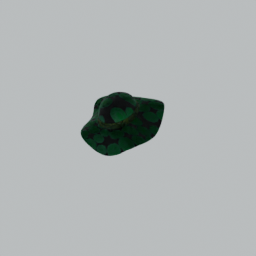
Label: people